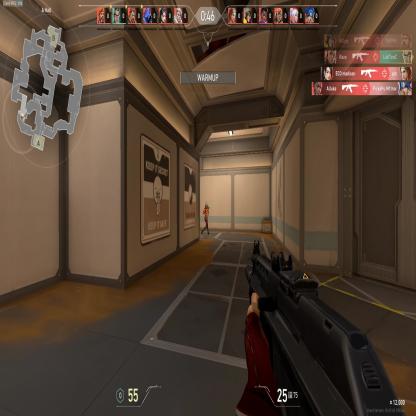
Label: enemy